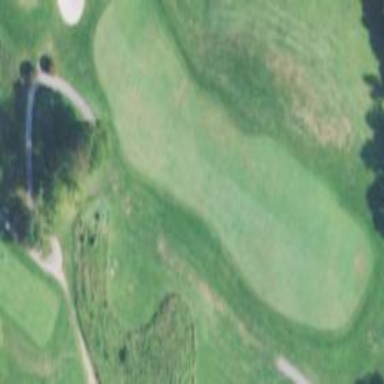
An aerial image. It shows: Grassy area designated as golf fairway.